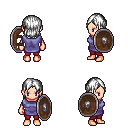
a pixel art fantasy rpg character, female body template, human, light skin, chain tabard jacket, red pants, white long bangs hairstyle, shield, four views (front, back, left, right), 2x2 character sprite sheet, small pixel art, hard edges, no anti-aliasing